【题型】解答题　【知识点】立体几何　【难度】easy
如图，已知 $E,F,G,H$ 分别是正方体 $ABCD-A_1B_1C_1D_1$ 的棱 $AB,BC,CC_1,C_1D_1$ 的中点，且 $EF$ 与 $HG$ 相交于点 $Q$。

(1) 求异面直线 $EF$ 与 $A_1B_1$ 所成角的大小。
(2) 求证: 点 $Q$ 在直线 $DC$ 上;
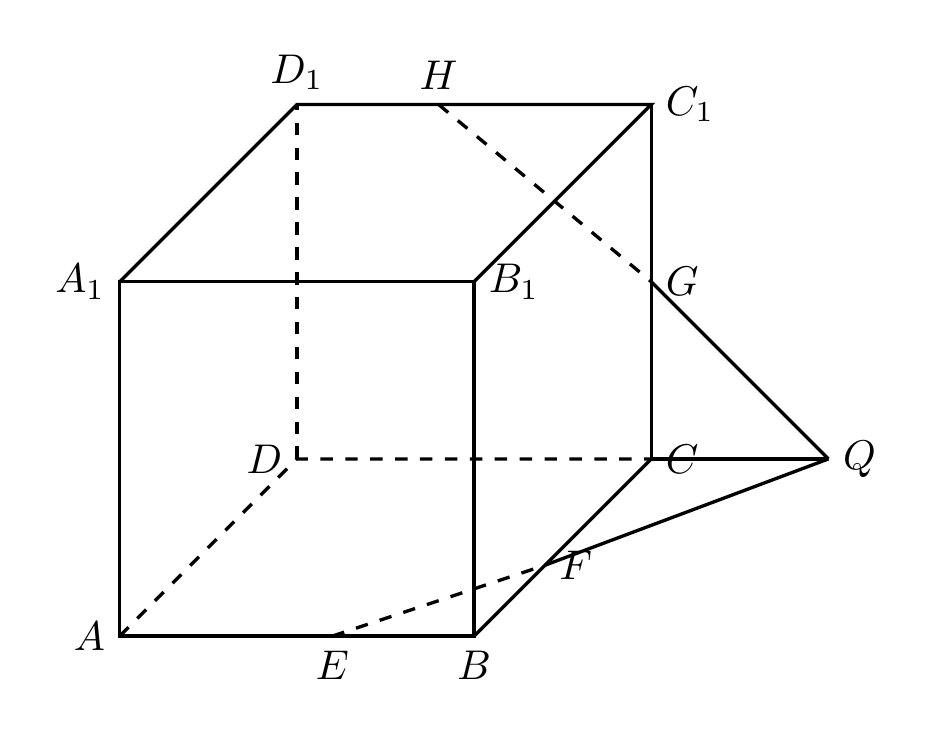
【解答】
\textbf{【详解】}
(1) 根据正方体的性质可知 $A_1B_1 // AB$
$\therefore \angle FEB$ 是异面直线 $EF$ 与 $A_1B_1$ 所成的角或其补角
$\because E,F$ 分别是 $AB,BC$ 的中点
$\triangle EFB$ 是等腰直角三角形
$\therefore \angle FEB = 45^\circ$
即异面直线 $EF$ 与 $A_1B_1$ 所成角的大小为 $45^\circ$
(2) $\because Q \in EF$，$EF \subset$ 平面 $ABCD$
$\therefore Q \in$ 平面 $ABCD$
$\because Q \in GH, GH \subset$ 平面 $CDD_1C_1$
$\therefore Q \in$ 平面 $CDD_1C_1$
$\therefore Q \in$ 平面 $ABCD \cap$ 平面 $CDD_1C_1 = DC$
即 $Q \in CD$
$\therefore$ 点 $Q$ 在直线 $DC$ 上